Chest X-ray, AP view. Patient: 47 years old, sex M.
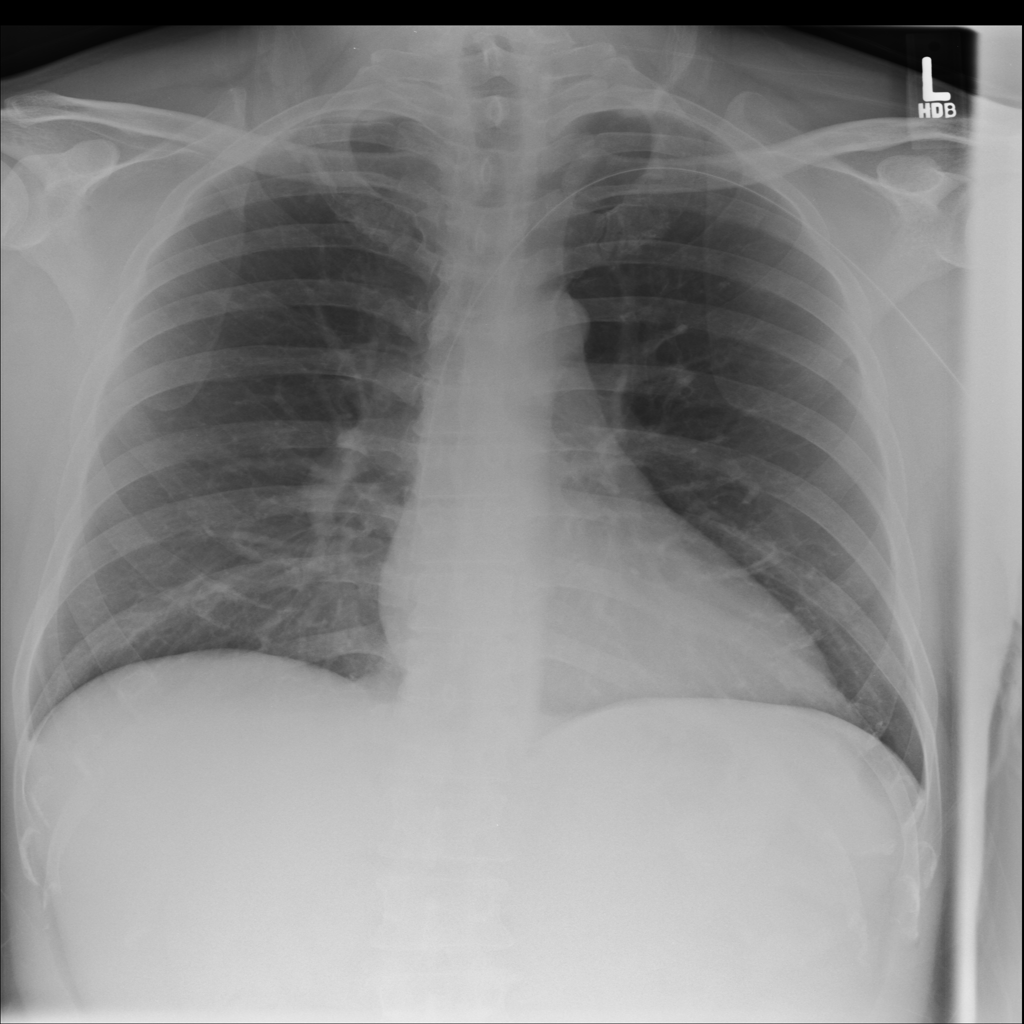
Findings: No Finding